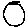
Label: circle